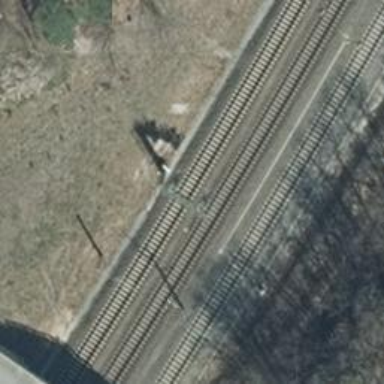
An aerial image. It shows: Railway signal.